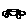
Label: car